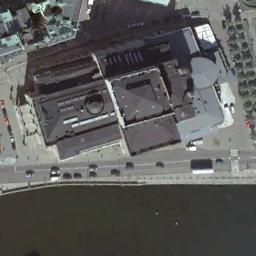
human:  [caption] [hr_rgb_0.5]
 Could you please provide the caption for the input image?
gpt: The church with some brown roofs and a river is next to it .

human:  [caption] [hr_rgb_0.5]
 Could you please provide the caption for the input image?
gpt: This is a church with a square in the middle .

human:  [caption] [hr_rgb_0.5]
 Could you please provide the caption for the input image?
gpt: There is a church next to the river .

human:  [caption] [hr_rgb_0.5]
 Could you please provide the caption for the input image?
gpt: A church with black and gray roofs, Surrounded by many buildings and roads, And a river beside the road .

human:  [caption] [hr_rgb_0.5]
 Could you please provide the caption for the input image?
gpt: There are many cars on the road near the church .